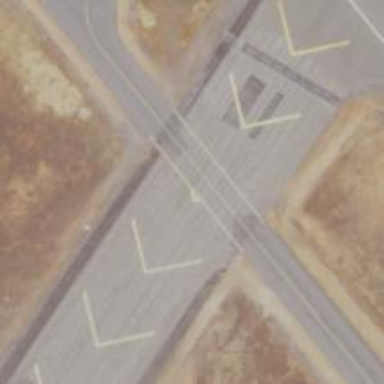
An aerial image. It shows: Runway surface made of asphalt at airport.